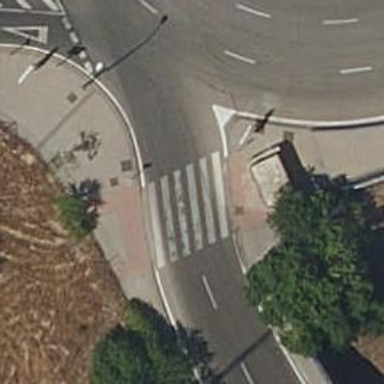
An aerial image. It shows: Uncontrolled crossing on the road.